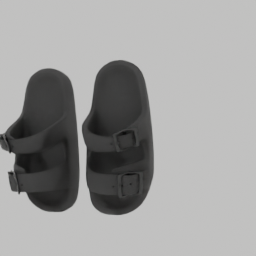
Label: people